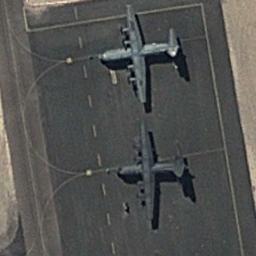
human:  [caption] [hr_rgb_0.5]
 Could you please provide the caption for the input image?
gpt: Two airplanes were neatly arranged on the airport and there are yellow dashes on the ground .

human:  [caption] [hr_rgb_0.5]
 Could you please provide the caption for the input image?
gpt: Two planes were stopped on the runway .

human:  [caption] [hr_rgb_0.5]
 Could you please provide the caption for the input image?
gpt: Two gray planes parked on the dark gray ground .

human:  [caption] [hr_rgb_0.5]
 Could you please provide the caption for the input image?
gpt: Two planes are in the marked parking lot .

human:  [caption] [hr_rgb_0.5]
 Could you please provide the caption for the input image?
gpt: A planes parked on the open area and some yellow lines around it .